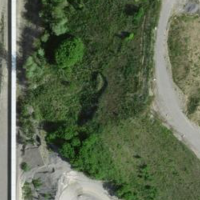
EUNIS habitat code: 56
Species observed at this site:
Corvus corone
Turdus philomelos
Fulica atra
Sylvia borin
Dendrocopos major
Turdus viscivorus
Buteo buteo
Sylvia atricapilla
Pernis apivorus
Erithacus rubecula
Phoenicurus ochruros
Garrulus glandarius
Falco tinnunculus
Cyanistes caeruleus
Riparia riparia
Anas platyrhynchos
Sturnus vulgaris
Chloris chloris
Linaria cannabina
Aythya fuligula
Fringilla coelebs
Coloeus monedula
Carduelis carduelis
Turdus merula
Columba palumbus
Hirundo rustica
Columba oenas
Milvus migrans
Milvus milvus
Ciconia ciconia
Motacilla alba